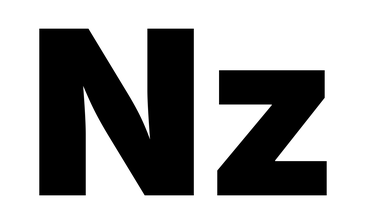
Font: Inter_Black